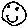
Label: smiley face